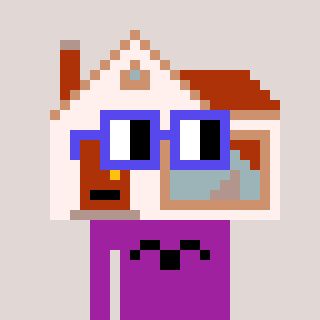
a pixel art character with square blue glasses, a house-shaped head and a magenta-colored body on a warm background